Interaction volume radius: 5 \u00c5
Interaction volume height: 25 \u00c5
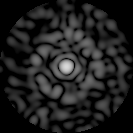
Disorder parameter: 0.853